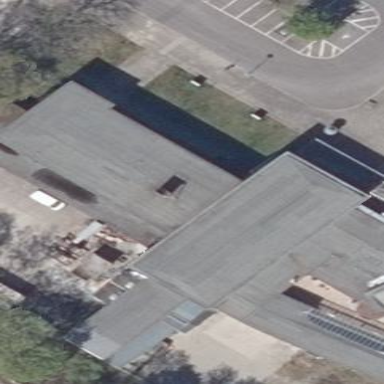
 functioning as commercial train station."